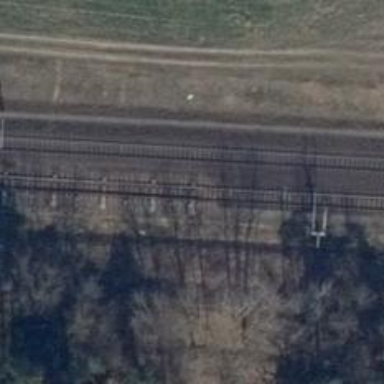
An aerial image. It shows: Railway switch with turnout to the right.